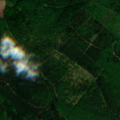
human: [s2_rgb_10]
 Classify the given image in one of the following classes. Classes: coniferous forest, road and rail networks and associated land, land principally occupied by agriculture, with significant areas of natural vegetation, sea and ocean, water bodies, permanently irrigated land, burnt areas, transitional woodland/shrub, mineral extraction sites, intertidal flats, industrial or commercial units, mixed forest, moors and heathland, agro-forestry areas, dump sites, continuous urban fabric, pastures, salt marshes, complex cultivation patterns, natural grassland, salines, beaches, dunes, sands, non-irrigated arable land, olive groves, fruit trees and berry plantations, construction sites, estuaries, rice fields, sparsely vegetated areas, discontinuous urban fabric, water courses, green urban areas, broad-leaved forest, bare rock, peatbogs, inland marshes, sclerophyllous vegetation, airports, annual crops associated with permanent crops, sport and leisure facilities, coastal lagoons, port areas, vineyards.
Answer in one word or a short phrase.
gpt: complex cultivation patterns, coniferous forest, mixed forest